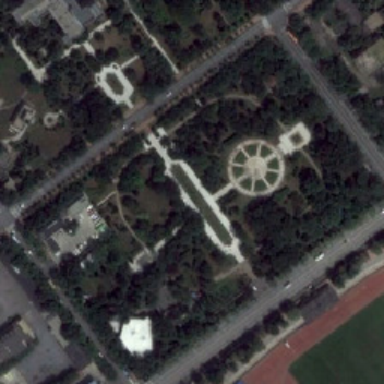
There is a soccer field by the way .